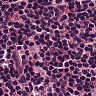
Metastatic tissue present: no